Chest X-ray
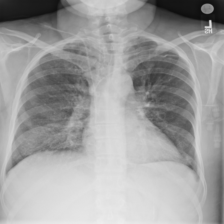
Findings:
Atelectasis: negative
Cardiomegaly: negative
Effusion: negative
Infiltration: positive
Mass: negative
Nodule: negative
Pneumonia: negative
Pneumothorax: negative
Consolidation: negative
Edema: negative
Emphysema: negative
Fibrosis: negative
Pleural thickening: negative
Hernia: negative